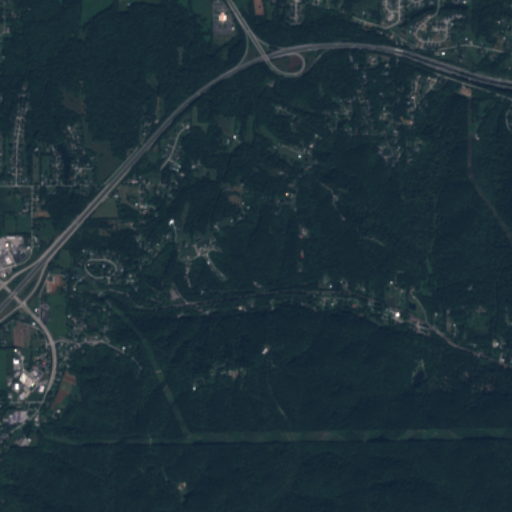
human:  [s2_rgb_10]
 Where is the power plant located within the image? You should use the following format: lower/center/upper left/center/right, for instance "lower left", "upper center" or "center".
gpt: There is no power plant in the image.